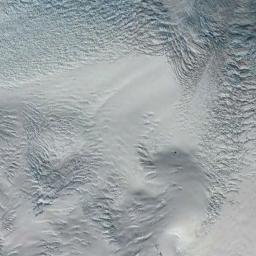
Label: snowberg